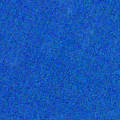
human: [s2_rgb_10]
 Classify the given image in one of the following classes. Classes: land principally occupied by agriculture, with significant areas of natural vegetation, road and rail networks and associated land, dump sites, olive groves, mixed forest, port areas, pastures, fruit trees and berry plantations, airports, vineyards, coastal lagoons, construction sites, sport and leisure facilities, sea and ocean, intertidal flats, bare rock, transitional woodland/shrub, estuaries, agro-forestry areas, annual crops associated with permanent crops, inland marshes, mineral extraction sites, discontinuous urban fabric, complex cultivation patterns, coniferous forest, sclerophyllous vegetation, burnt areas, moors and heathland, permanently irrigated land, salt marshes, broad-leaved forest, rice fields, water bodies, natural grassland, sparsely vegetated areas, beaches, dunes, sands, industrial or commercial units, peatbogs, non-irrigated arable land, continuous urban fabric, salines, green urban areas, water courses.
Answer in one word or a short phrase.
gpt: sea and ocean